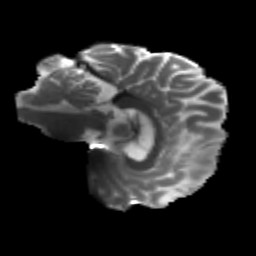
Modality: T2w
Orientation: sagittal
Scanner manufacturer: siemens
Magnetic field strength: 3 T
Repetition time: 4.16 s
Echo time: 0.0806 s